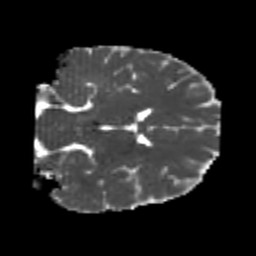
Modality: MD
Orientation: coronal
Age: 21
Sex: male
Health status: healthy
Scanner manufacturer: philips
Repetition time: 7.389 s
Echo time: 0.08599 s